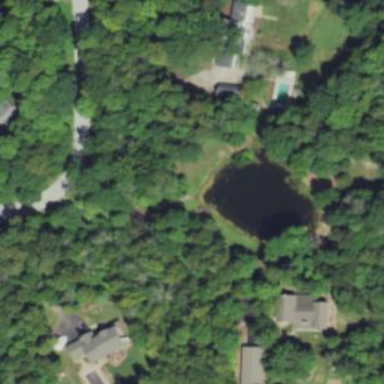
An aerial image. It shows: Serene pond surrounded by nature.